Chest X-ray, AP view. Patient: 60 years old, sex F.
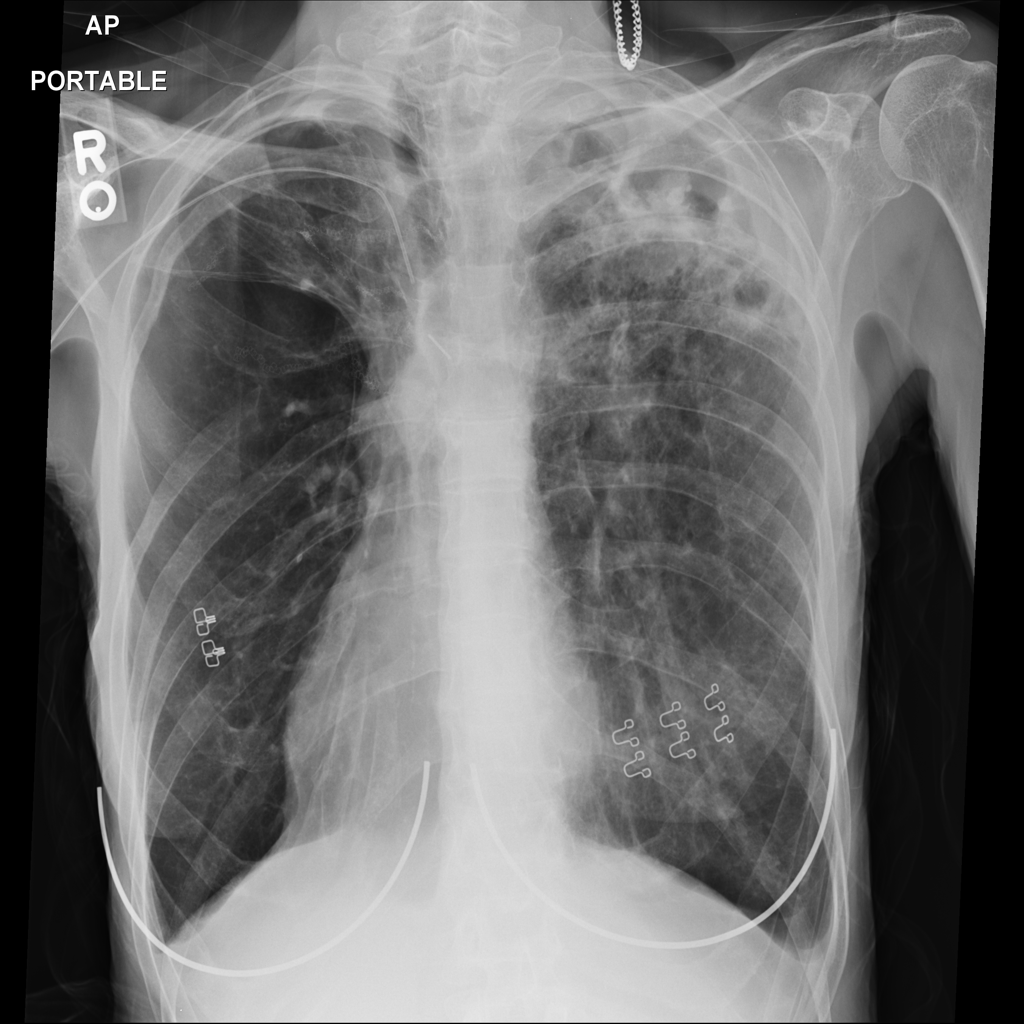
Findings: Pleural_Thickening